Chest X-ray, PA view. Patient: 57 years old, sex F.
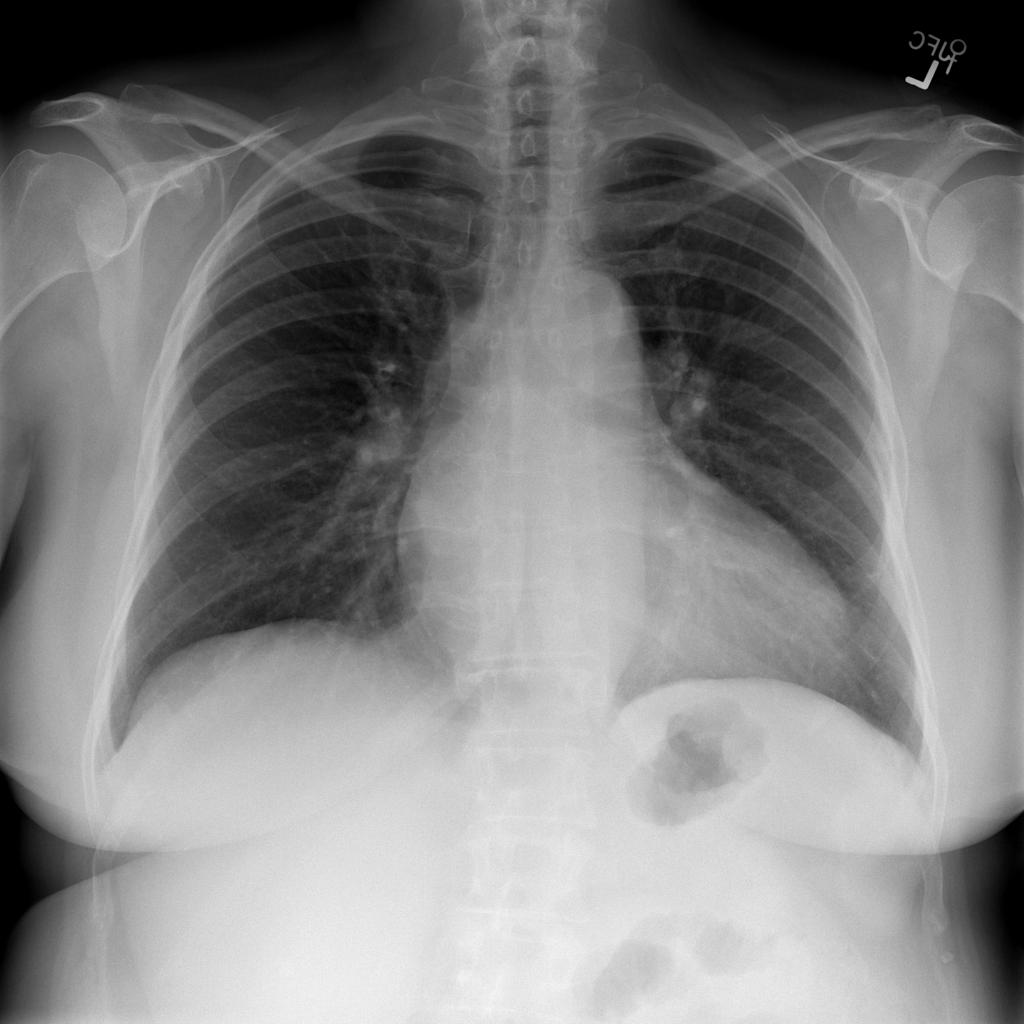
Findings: No Finding